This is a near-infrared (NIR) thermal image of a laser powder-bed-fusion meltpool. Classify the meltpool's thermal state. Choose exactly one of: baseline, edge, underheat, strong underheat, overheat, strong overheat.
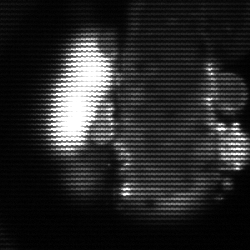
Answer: strong underheat